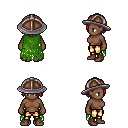
a pixel art fantasy rpg character, female body template, human, dark skin, green tattered cape, gold greaves, ruby red bangs hairstyle, chain helm, brown shoes, four views (front, back, left, right), 2x2 character sprite sheet, small pixel art, hard edges, no anti-aliasing